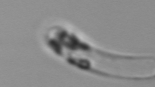
Label: Guinardia_striata